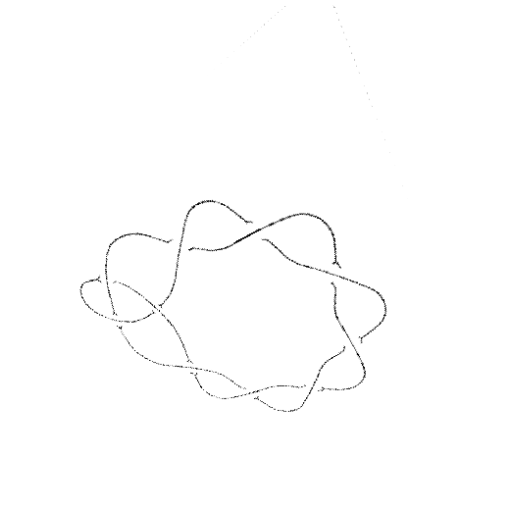
Crossing number: 10